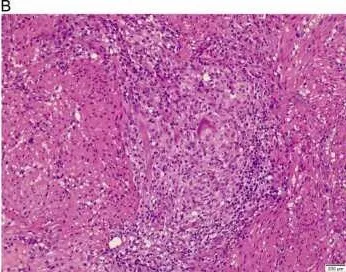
Showing non necrotizing granuloma with FB giant cell at the center surrounded by epithelioid cells and inflammatory cells (Hx&E x40).
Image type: pathology (h&e)